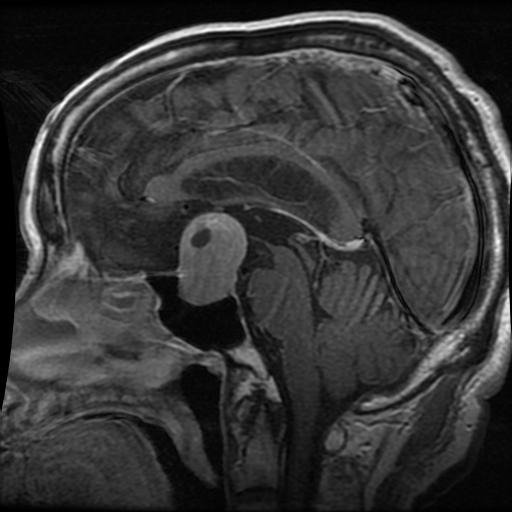
Label: pituitary